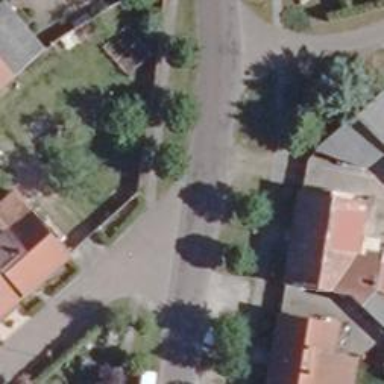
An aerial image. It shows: Residential road.